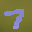
Label: 7